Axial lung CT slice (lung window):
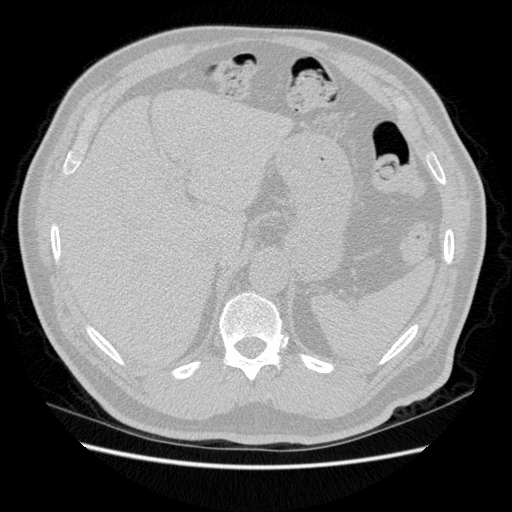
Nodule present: no